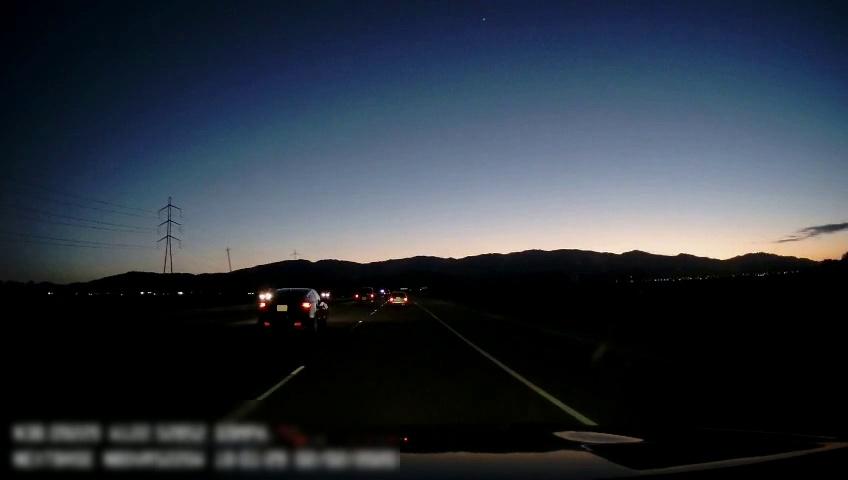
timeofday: Dusk/Dawn/Twilight
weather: Sunny
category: Drivable Space
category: Vehicles | Car
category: Vehicles | Car
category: Vehicles | Car
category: Lanes | Current Lane
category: Lanes | Alternate Lane